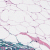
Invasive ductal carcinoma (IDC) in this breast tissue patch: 0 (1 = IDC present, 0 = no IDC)